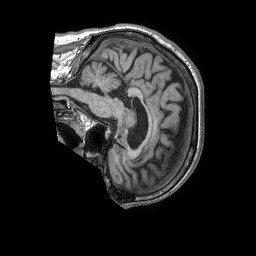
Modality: T1w
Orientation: sagittal
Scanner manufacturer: philips
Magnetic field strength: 1.5 T
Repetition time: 0.007737 s
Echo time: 0.003528 s